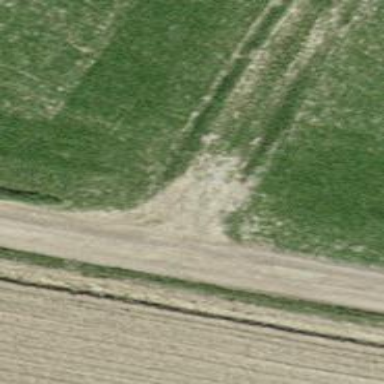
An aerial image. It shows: Track with grade2 tracktype.